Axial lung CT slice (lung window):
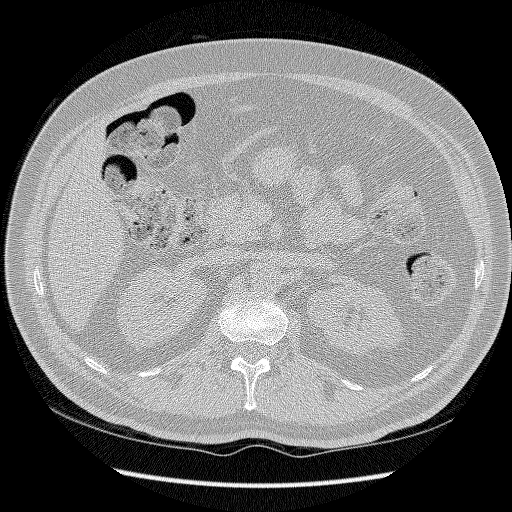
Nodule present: no